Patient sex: M
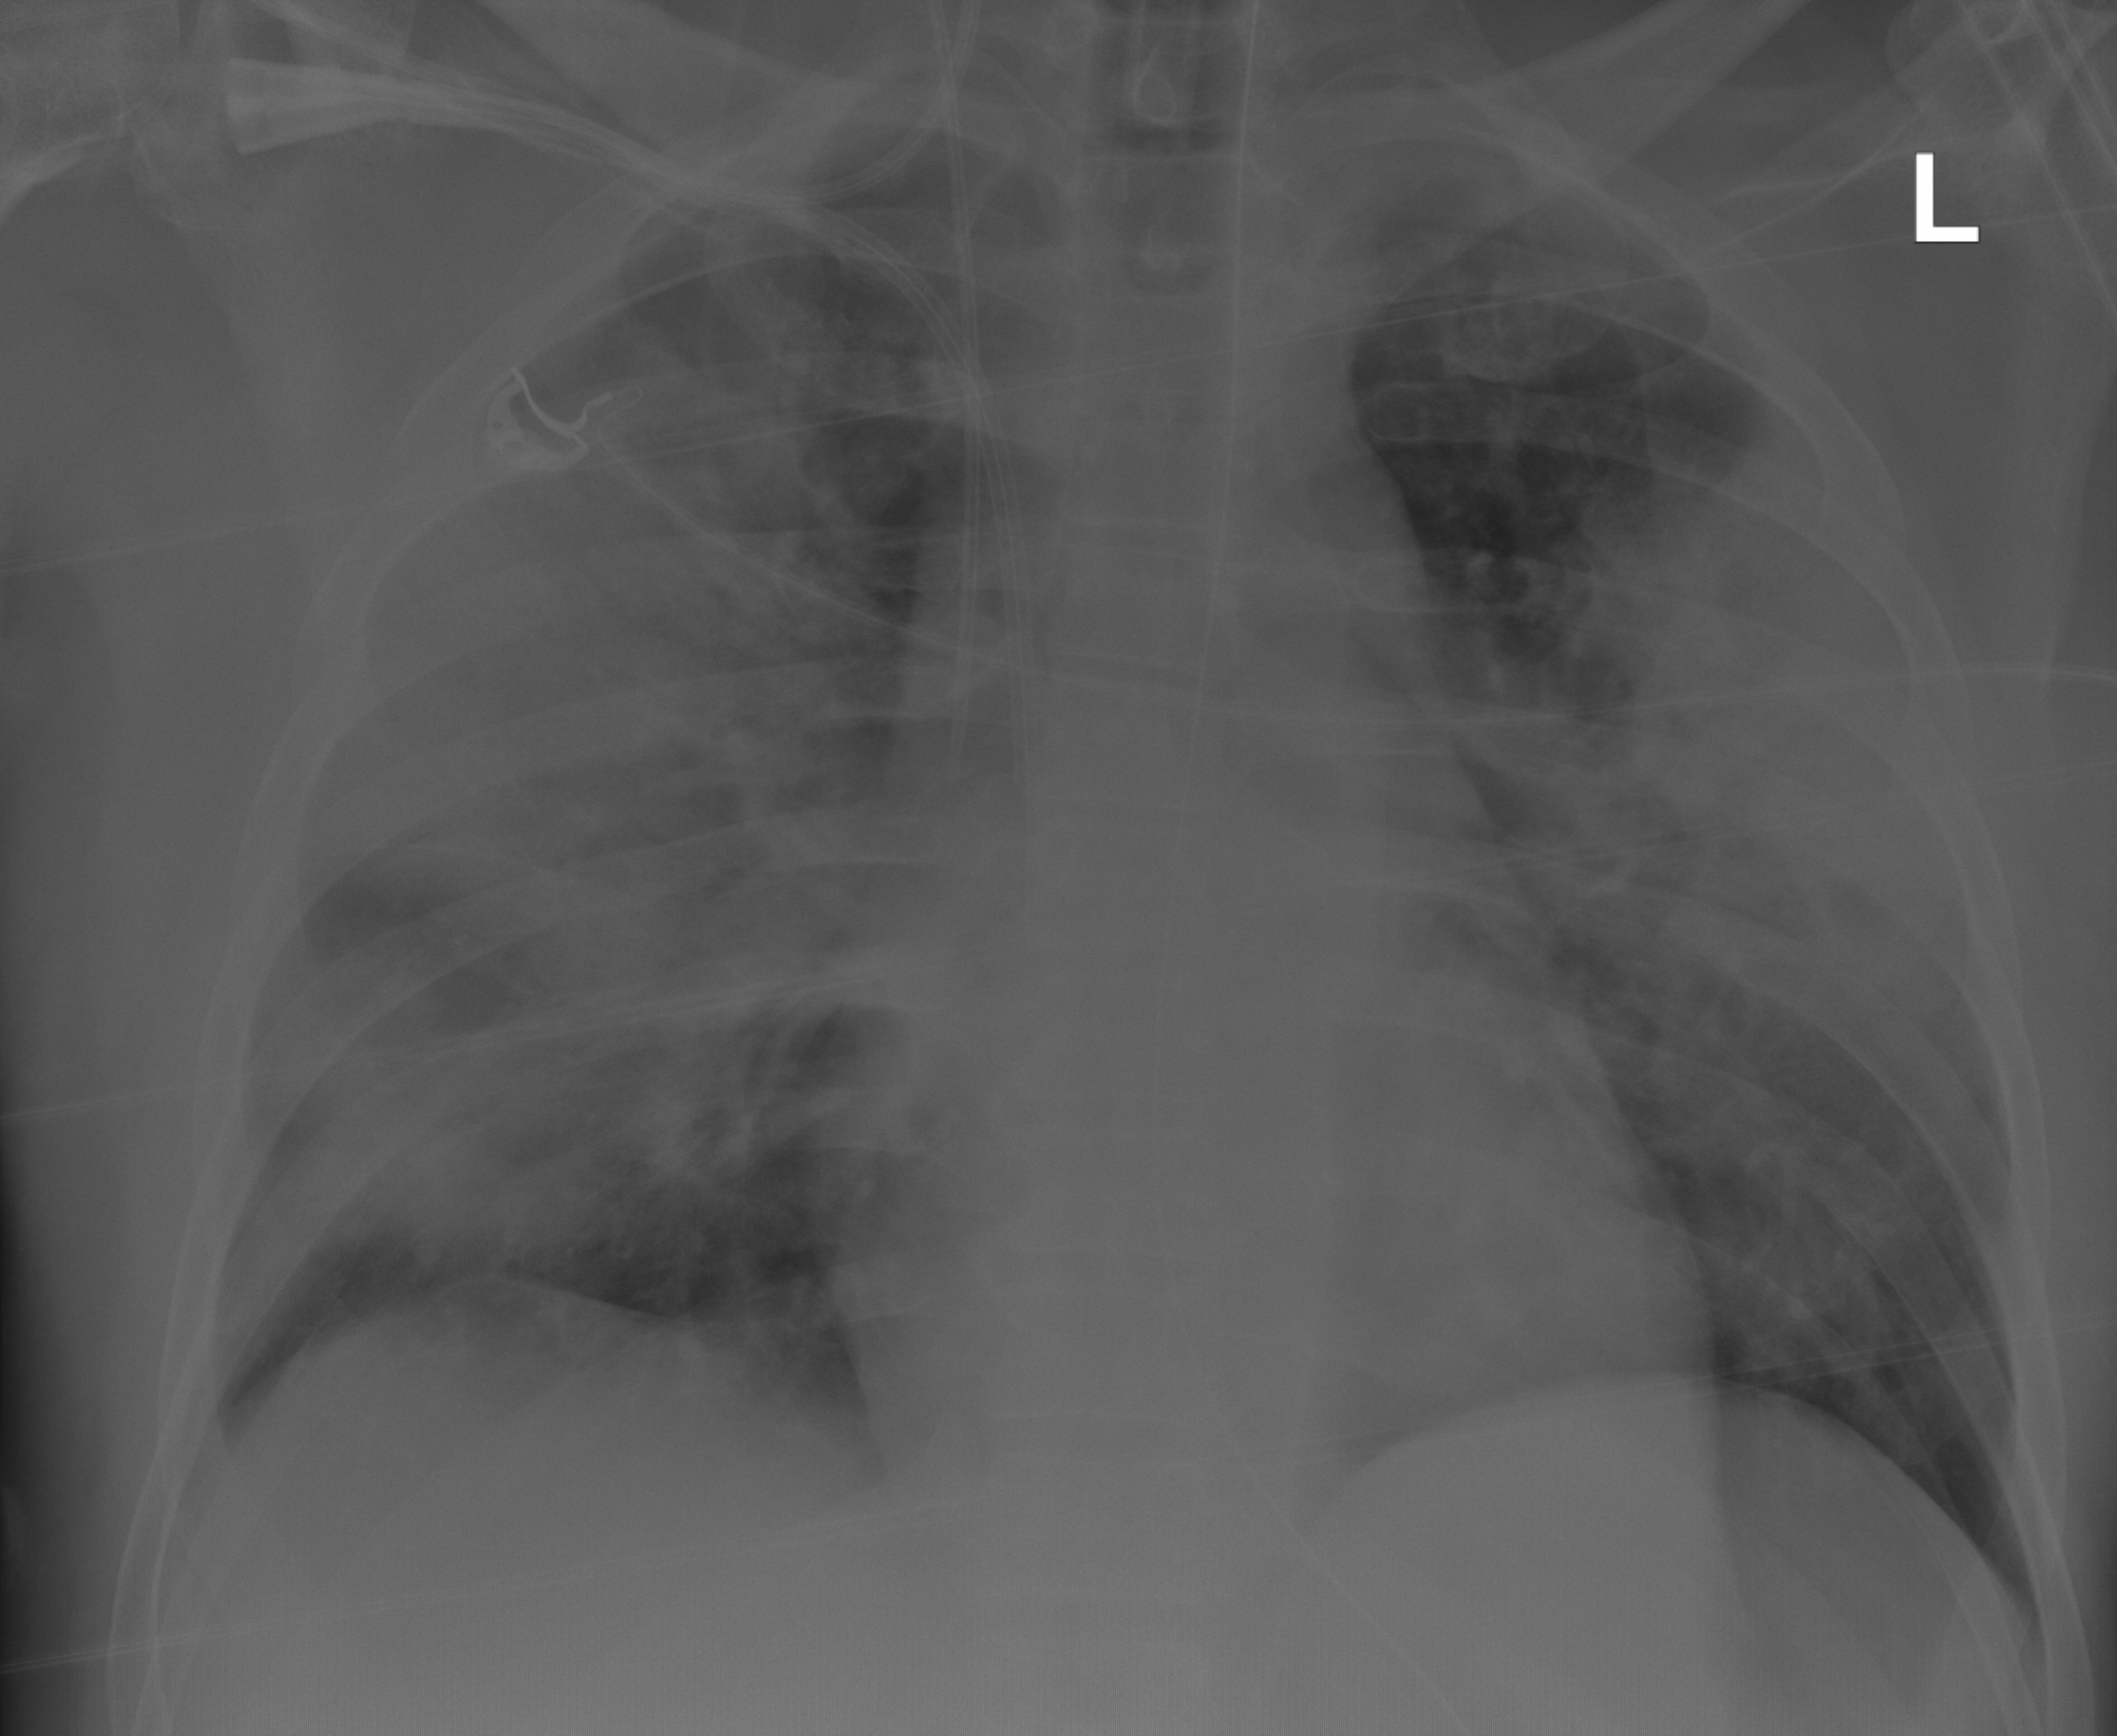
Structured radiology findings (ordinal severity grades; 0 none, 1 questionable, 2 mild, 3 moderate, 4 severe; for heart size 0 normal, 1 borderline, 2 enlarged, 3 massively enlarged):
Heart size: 0
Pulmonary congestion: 0
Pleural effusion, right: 0
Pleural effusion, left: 0
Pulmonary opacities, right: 3
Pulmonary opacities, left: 3
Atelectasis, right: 3
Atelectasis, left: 3